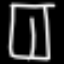
Label: pants